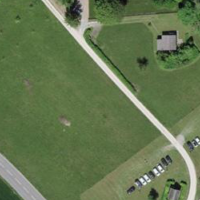
EUNIS habitat code: 24
Species observed at this site:
Erithacus rubecula